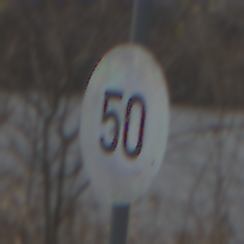
Verkehrszeichen: Geschwindigkeit50
Umgebung: Outdoor, Nature
Tageszeit: MorningAfternoon
Wetter: PartlyCloudy
Licht: Natural
Jahreszeit: NotSpecified
Kontrast: HighContrast